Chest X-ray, AP view. Patient: 31 years old, sex F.
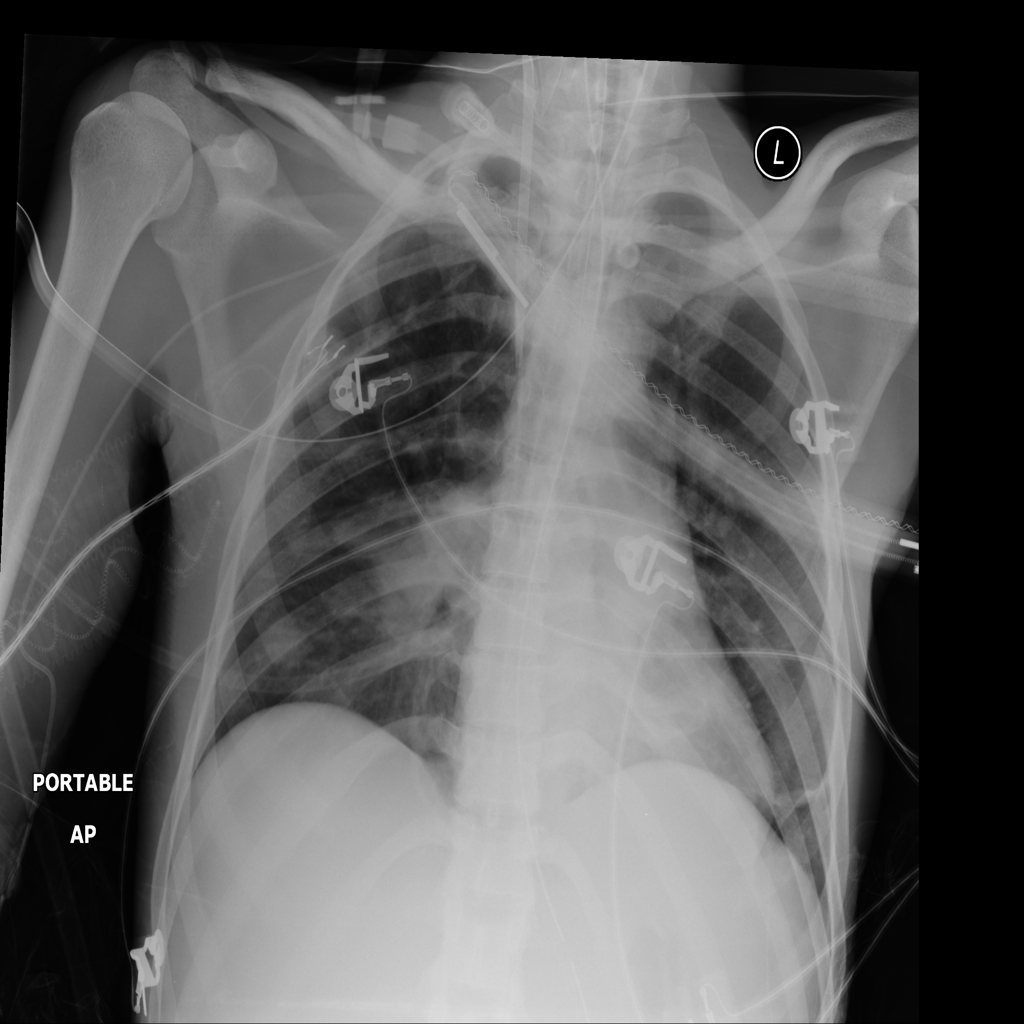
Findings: Atelectasis